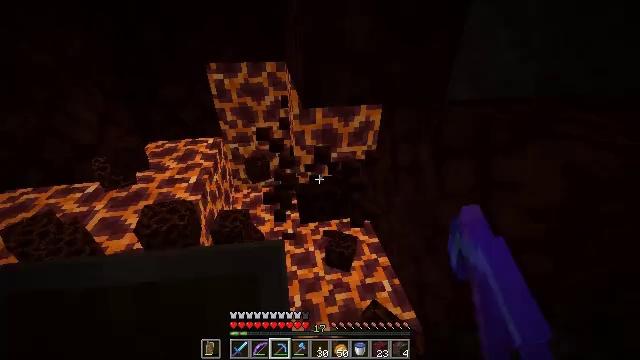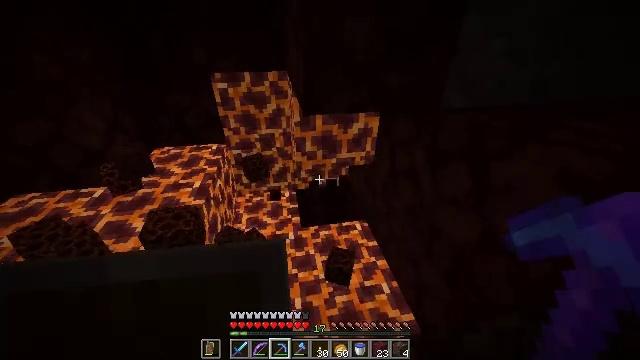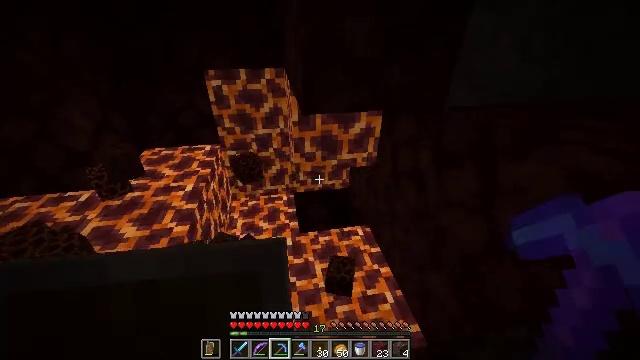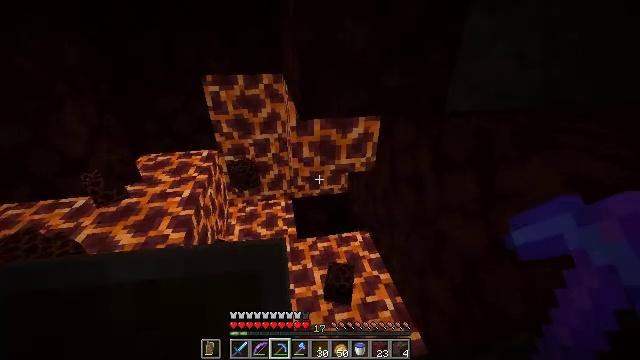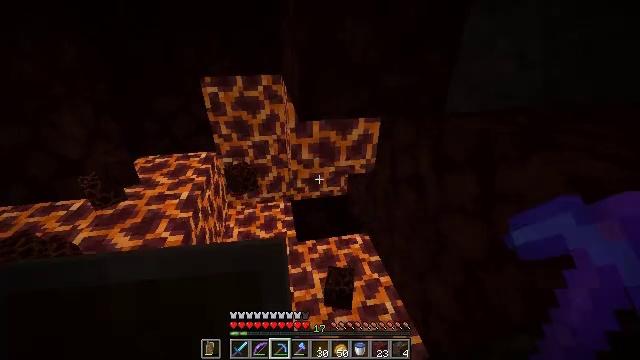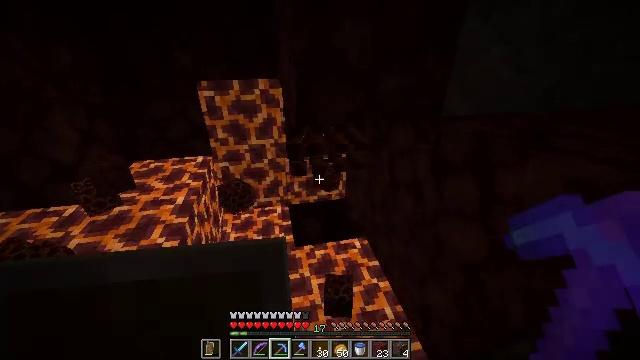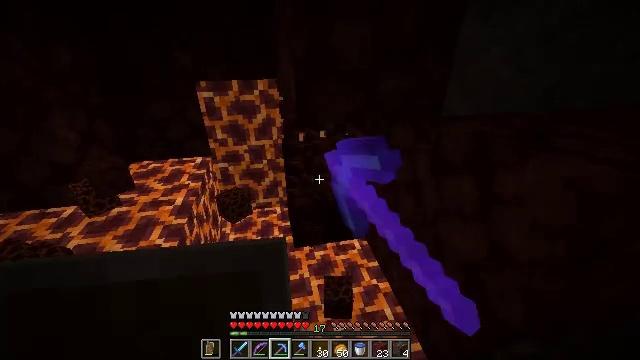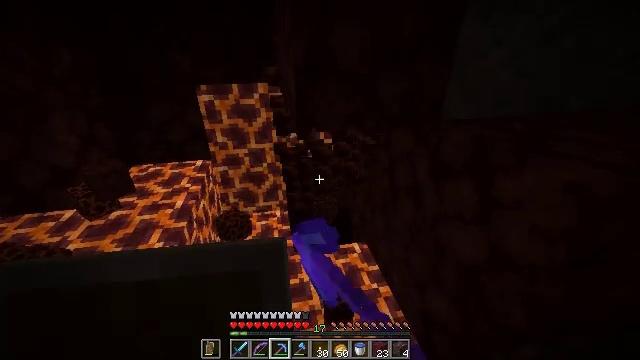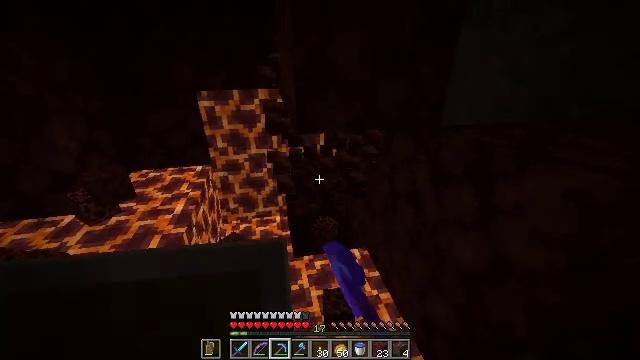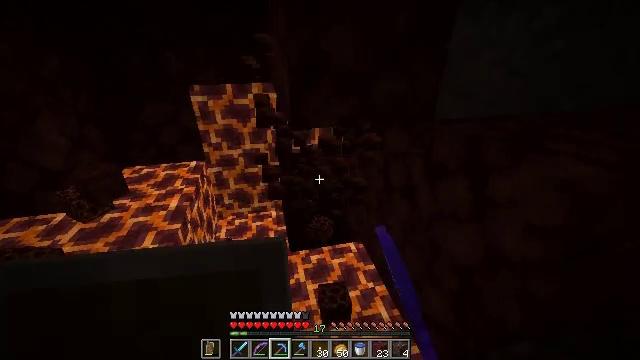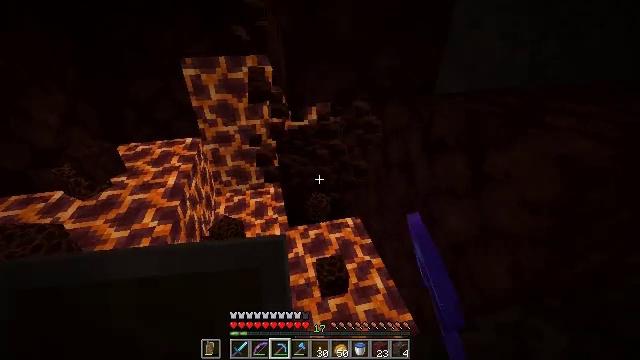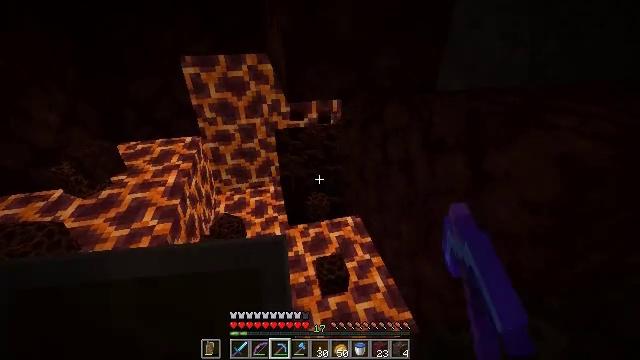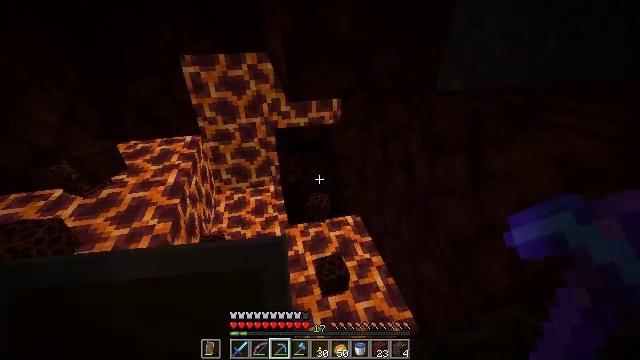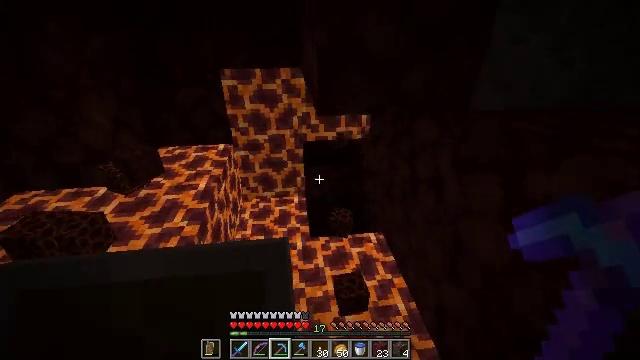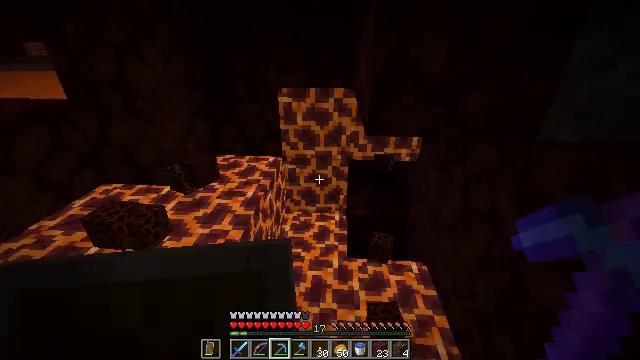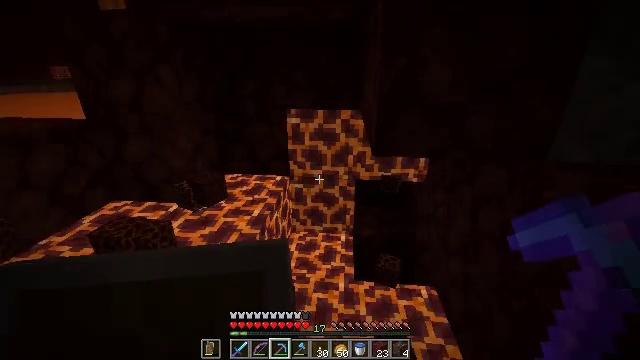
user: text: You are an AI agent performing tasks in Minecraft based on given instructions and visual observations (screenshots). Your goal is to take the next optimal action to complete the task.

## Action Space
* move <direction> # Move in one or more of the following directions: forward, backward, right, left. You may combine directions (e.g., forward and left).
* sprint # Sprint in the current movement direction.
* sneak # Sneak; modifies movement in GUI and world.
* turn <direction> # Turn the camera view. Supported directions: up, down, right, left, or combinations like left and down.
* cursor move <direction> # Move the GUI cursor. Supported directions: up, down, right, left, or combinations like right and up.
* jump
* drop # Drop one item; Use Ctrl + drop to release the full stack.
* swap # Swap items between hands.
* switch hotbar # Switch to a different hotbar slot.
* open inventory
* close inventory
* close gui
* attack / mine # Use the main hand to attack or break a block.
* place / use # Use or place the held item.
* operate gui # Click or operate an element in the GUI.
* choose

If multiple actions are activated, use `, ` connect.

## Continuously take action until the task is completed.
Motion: motion action
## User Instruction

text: Mine magma blocks for light and decoration.
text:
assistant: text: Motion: turn up
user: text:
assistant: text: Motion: no_op
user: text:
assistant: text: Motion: turn up
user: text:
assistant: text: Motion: no_op
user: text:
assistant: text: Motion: attack / mine
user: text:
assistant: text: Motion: attack / mine
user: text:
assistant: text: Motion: attack / mine
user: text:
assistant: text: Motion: turn up
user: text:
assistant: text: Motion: turn right and down
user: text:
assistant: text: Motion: turn down
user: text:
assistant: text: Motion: no_op
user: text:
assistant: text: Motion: no_op
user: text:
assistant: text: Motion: turn left and up
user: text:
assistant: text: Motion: turn left and up
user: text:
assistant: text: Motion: turn left and up
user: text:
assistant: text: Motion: turn up
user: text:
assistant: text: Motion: turn up
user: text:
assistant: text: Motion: move forward
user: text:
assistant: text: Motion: move forward, attack / mine
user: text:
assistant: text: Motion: attack / mine
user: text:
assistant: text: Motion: turn down
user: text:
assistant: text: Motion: turn down
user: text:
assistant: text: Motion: no_op
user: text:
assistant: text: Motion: turn left and down
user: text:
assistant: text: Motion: turn left
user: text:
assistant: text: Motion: turn left
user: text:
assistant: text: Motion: attack / mine
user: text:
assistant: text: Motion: attack / mine
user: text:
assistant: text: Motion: turn left
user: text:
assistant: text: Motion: turn left and down